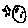
Label: moon